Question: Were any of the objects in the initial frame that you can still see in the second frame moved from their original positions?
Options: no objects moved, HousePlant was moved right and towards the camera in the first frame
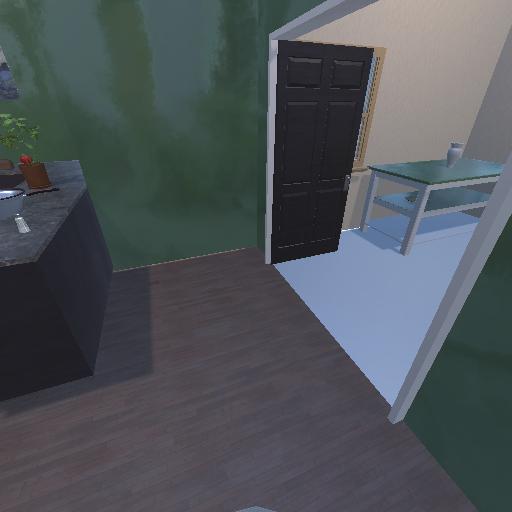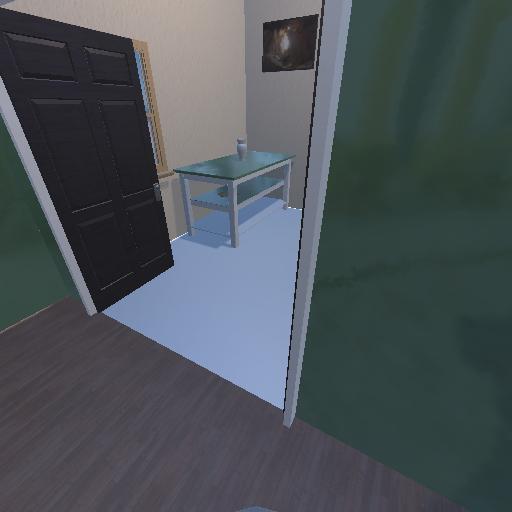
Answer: no objects moved